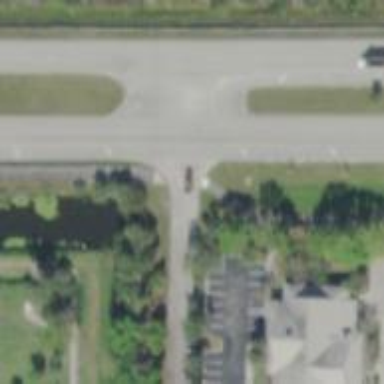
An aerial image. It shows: Unmarked crossing on the road.